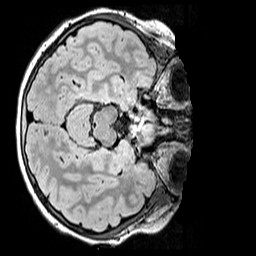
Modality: FLAIR
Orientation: axial
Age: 9
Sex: female
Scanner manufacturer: siemens
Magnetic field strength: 3 T
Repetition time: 5 s
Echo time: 0.388 s